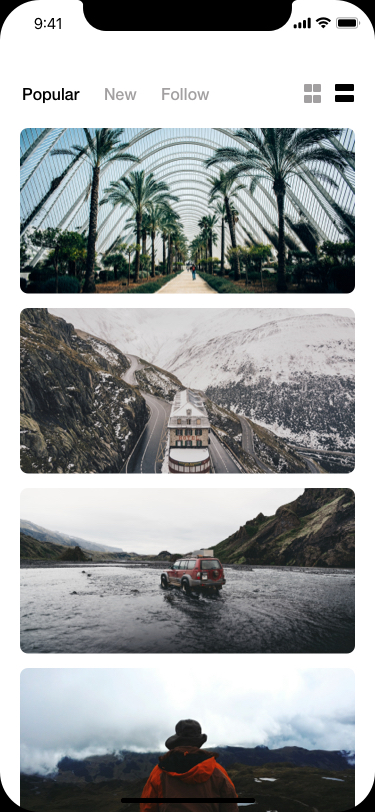
Text in this UI design:
New
Follow
Popular